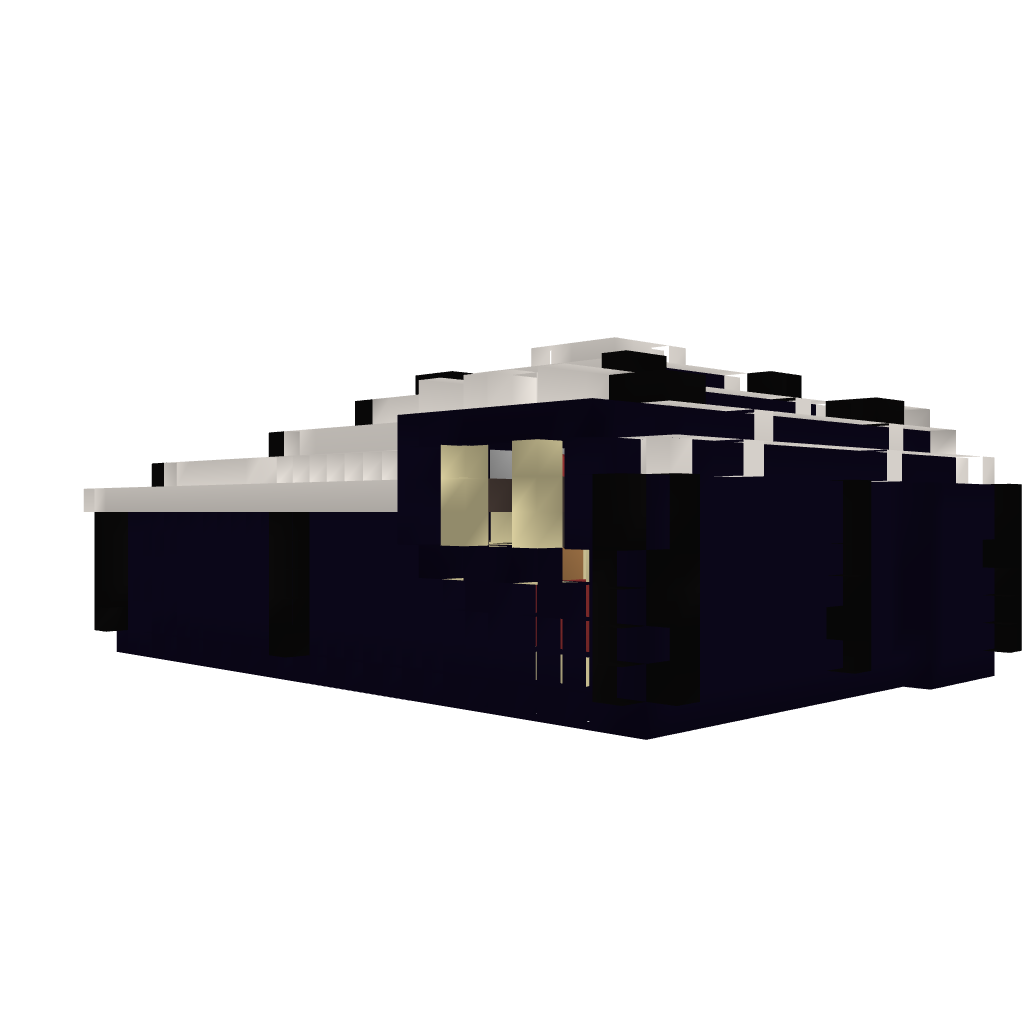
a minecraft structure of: Train Station for the Nether - Automated